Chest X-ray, PA view. Patient: 52 years old, sex M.
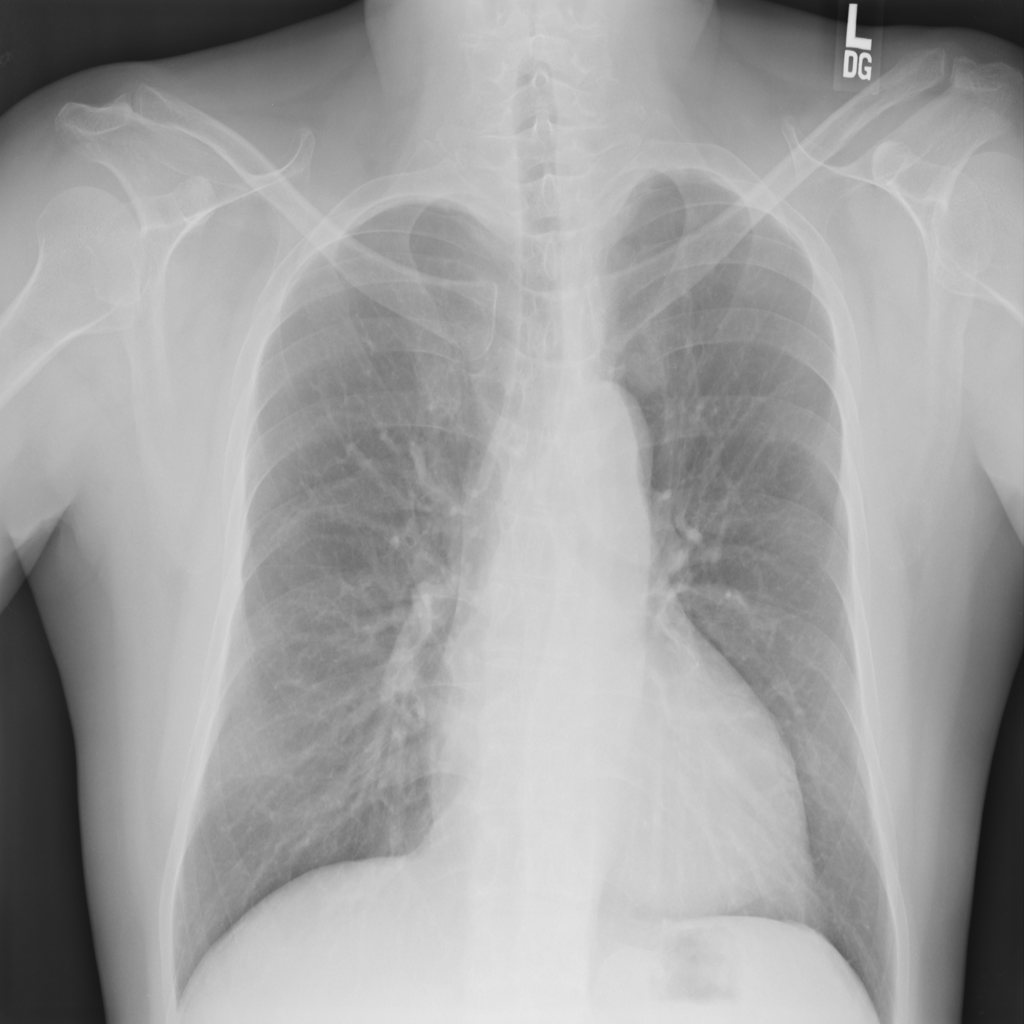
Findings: No Finding